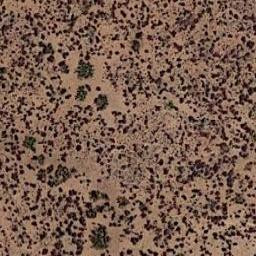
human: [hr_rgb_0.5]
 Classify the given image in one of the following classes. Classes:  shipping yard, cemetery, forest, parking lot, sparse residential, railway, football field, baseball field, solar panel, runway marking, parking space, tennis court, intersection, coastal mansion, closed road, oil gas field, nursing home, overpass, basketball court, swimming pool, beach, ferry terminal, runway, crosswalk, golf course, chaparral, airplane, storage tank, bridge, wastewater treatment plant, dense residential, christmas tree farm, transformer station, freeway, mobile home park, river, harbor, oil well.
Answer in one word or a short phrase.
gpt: chaparral